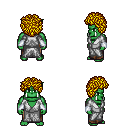
a pixel art fantasy rpg character, male body template, orc, green skin, white robe, robe skirt, blonde curly afro hairstyle, white cloth bracers, four views (front, back, left, right), 2x2 character sprite sheet, small pixel art, hard edges, no anti-aliasing